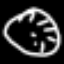
Label: clock